Question: I have a block of text I'm trying to interpret in java (or with grep/awk/etc) looking like the following:
'''
Somewhat differently, plaques of the rN8 and rN9 mutants and human coronavirus OC43 as well as the more divergent
were of fully wild-type size, indicating that the suppressor mu- SARS-CoV, human coronavirus HKU1, and bat coronaviruses
tations, in isolation, were not noticeably deleterious to the HKU4, HKU5, and HKU9 (Fig. 6B). Thus, not only do mem-
--
able effect on the viral phenotype. A potentially related obser- sented for the existence of an interaction between nsp9
vation is that the mutation A2U, which is also neutral by itself, nsp8 (56). A hexadecameric complex of SARS-CoV nsp8 and
is lethal in combination with the AACAAG insertion (data not nsp7 has been found to bind to double-stranded RNA. The
'''
And what I'd like to do is split it into two parts: left and right. I'm having trouble coming up with a regex or any other method that would split a block of text obviously visually split, but not obvious to a programming language. The lengths of the lines are variable.
I've considered looking for the first block and then finding the second by looking for multiple spaces, but I'm not sure that that's a robust solution. Any ideas, snippets, pseudo code, links, etc?
## Text Source

The text has been ran as follows through pdftotext 'pdftotext -layout MyPdf.pdf'
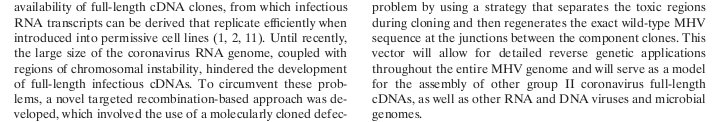
Answer: Blur the text and come up with an array of the character density per column of text. Then look for gaps and split there.
'''
String blurredText = text.replaceAll("(?<=\S) (?=\S)", ".");
String[] blurredLines = text.split("
?|
");
int maxRowLength = 0;
for (String blurredLine : blurredLines) {
maxRowLength = Math.max(maxRowLength, blurredLine.length());
}
int[] columnCounts = new int[maxRowLength];
for (String blurredLine : blurredLines) {
for (int i = 0, n = blurredLine.length(); i < n; ++i) {
if (blurredLine.charAt(i) != ' ') { ++columnCounts[i]; }
}
}
// Look for runs of zero of at least length 3.
// Alternatively, you might look for the n longest runs of zeros.
// Alternatively, you might look for runs of length min(columnCounts) to ignore
// horizontal rules.
int minBreakLen = 3; // A tuning parameter.
List<Integer> breaks = new ArrayList<Integer>();
outer: for (int i = 0; i < maxRowLength - minBreakLen; ++i) {
if (columnCounts[i] != 0) { continue; }
int runLength = 1;
while (i + runLength < maxRowLength && 0 == columnCounts[i + runLength]) {
++runLength;
}
if (runLength >= minBreakLen) {
breaks.add(i);
}
i += runLength - 1;
}
System.out.println(breaks);
'''